Question: I made a process which reads a file, then makes document of it, then tokenizes it by regular expressions. Preview mode of tokenizer highlights found patterns correctly.
Now can I just get a list of found patterns on my screen?

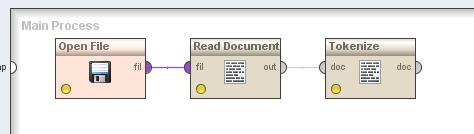
Answer: Replace the Tokenize operator with Process Documents and place the Tokenize operator inside it. The word list output of this represents the tokens.